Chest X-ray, PA view. Patient: 59 years old, sex F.
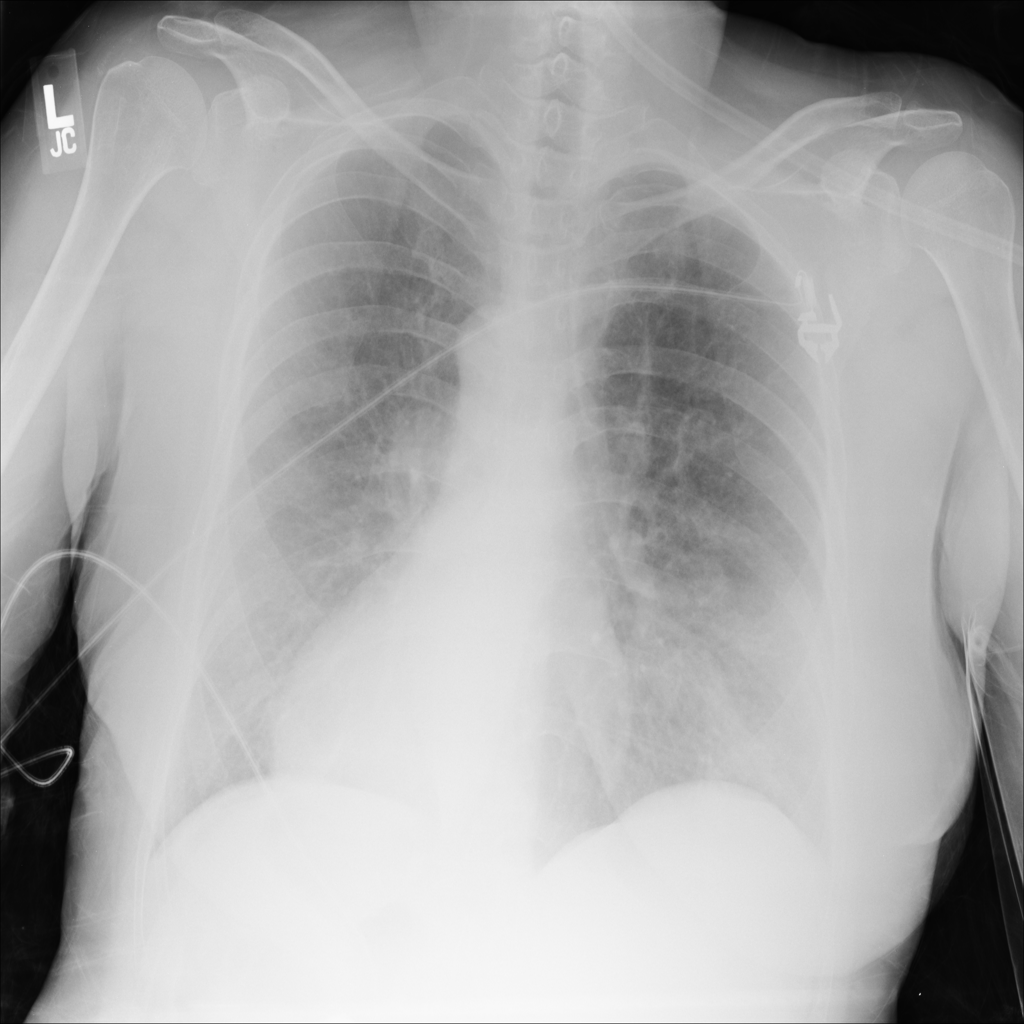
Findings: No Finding